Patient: sex M, age 83
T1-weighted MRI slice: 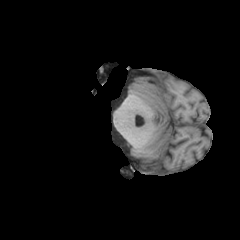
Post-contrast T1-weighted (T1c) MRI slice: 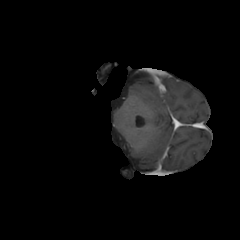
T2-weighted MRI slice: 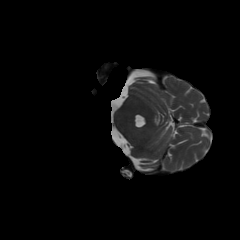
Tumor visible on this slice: no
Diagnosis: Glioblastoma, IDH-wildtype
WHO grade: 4